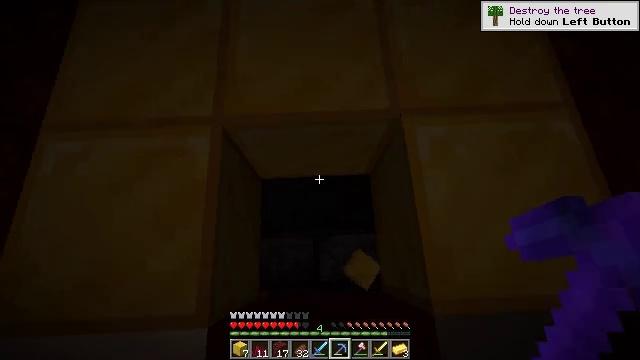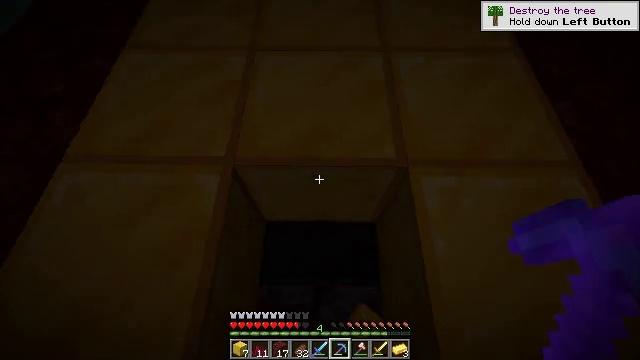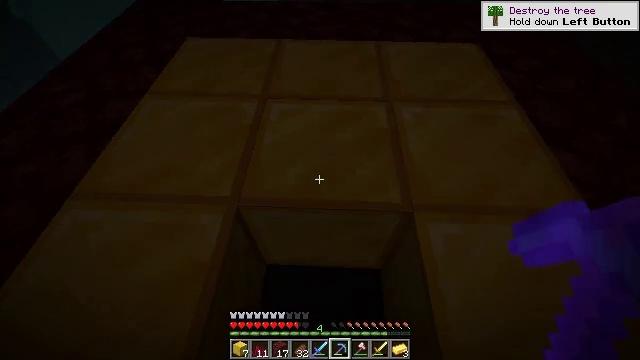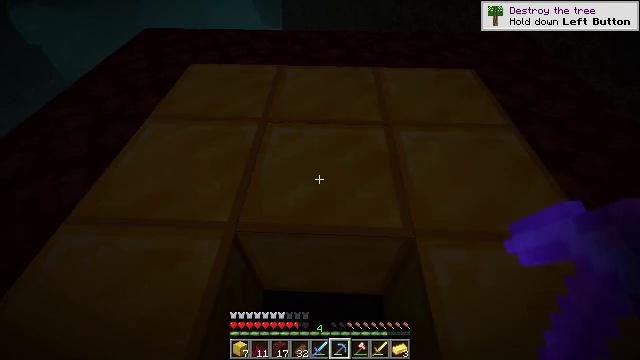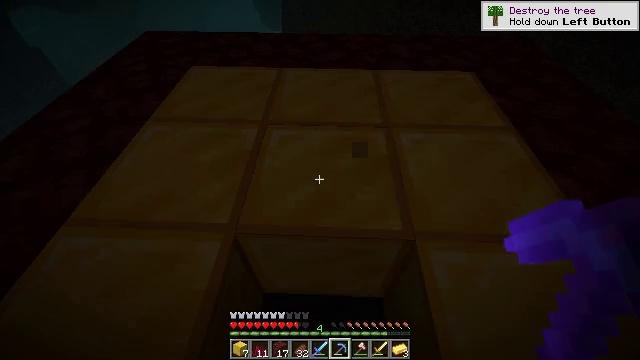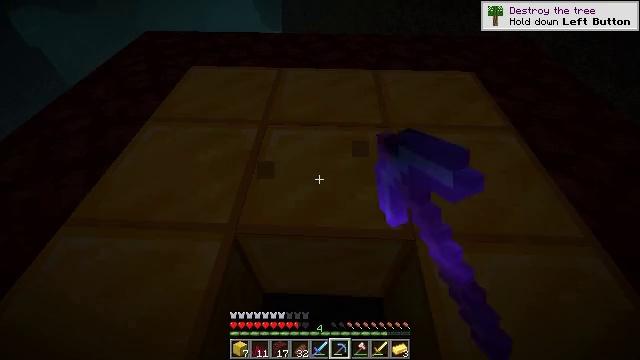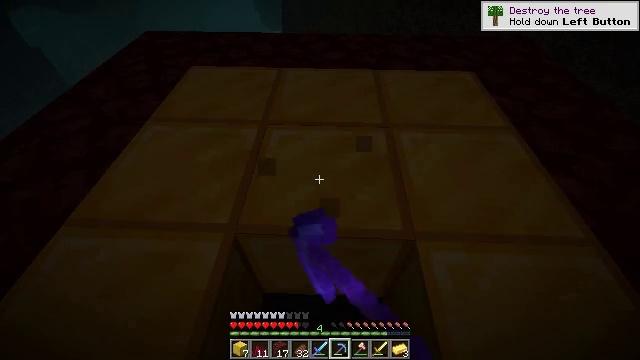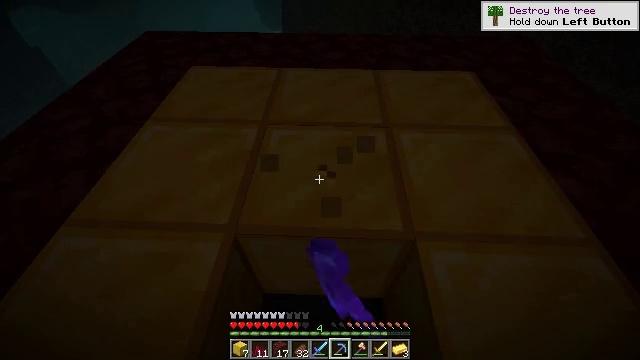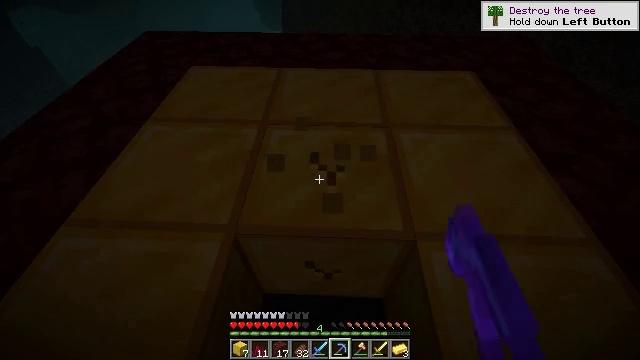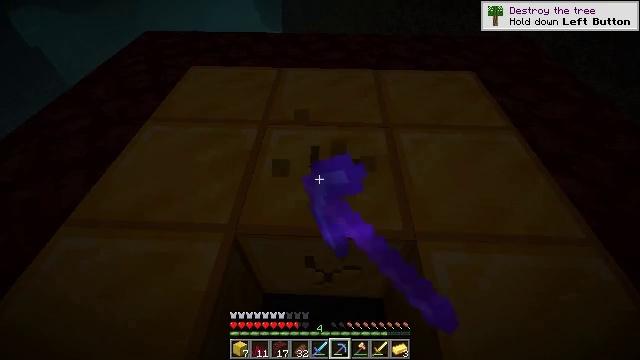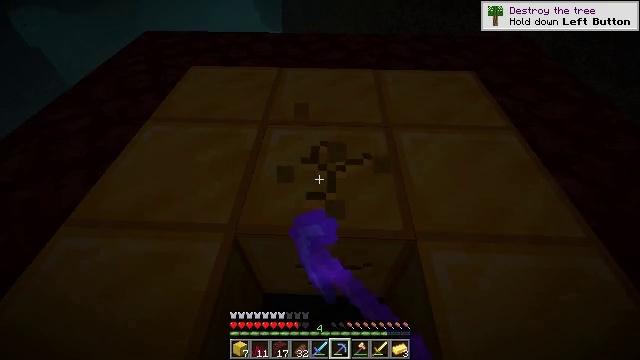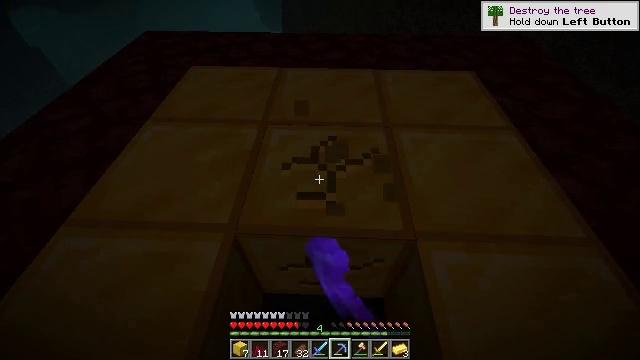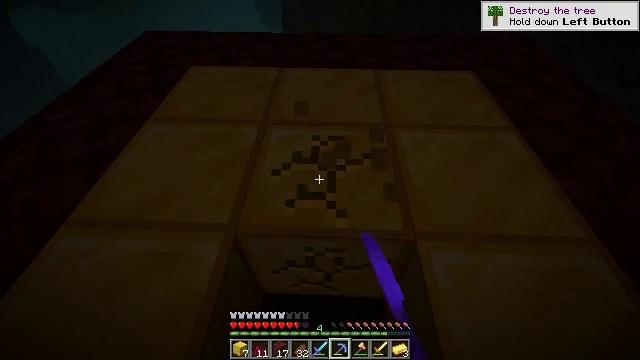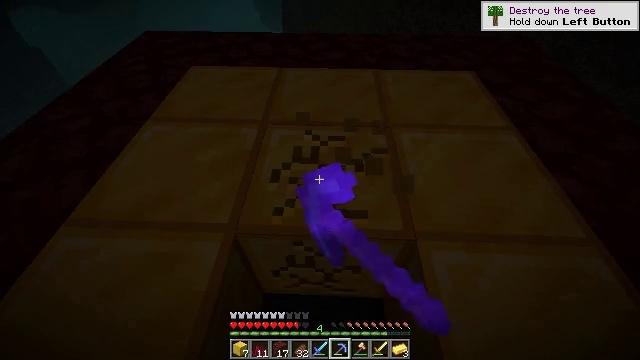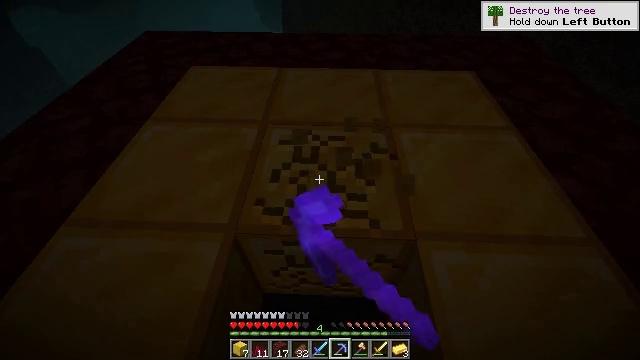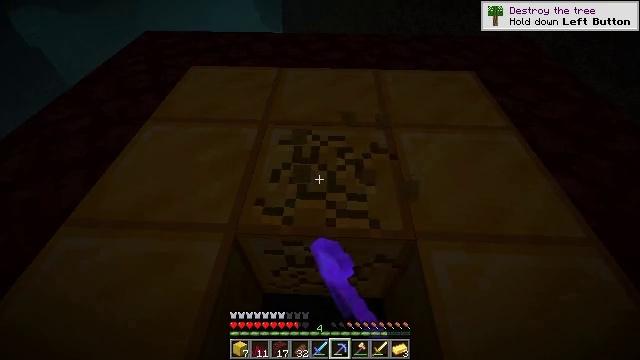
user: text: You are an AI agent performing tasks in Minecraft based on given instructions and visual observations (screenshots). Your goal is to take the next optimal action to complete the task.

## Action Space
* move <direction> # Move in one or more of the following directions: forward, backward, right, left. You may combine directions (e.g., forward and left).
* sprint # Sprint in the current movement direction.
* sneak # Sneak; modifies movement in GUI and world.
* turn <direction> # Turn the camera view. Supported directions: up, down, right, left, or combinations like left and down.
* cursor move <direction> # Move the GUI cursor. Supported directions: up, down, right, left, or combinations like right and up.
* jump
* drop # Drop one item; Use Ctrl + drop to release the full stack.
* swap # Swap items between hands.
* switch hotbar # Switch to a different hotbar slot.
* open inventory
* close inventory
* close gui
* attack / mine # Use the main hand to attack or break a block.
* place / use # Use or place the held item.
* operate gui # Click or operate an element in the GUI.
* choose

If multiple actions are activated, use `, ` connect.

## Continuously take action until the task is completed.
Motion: motion action
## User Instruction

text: Break the gold block to collect it.
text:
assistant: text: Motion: sneak, turn left and up
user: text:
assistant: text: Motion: move forward, sneak, turn left and up
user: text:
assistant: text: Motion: move forward, sneak, turn up
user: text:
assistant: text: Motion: sneak, attack / mine
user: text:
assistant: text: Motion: sneak, attack / mine
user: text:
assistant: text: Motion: sneak, attack / mine
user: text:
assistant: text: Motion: sneak, attack / mine
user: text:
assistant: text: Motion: sneak, attack / mine
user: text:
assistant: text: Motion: sneak, attack / mine
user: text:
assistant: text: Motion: sneak, attack / mine
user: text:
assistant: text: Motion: sneak, attack / mine
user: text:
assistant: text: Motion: sneak, attack / mine
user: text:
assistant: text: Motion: sneak, attack / mine
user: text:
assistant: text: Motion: sneak, attack / mine
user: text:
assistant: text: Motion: sneak, attack / mine
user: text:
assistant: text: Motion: sneak, attack / mine
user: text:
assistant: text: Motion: sneak, attack / mine
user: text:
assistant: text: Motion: sneak, attack / mine
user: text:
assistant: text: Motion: sneak, attack / mine
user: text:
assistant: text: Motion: sneak, attack / mine
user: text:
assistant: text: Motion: sneak
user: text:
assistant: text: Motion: sneak, turn right and down
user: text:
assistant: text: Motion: sneak, turn right and down
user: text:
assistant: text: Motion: sneak, turn right and down
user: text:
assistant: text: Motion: sneak, turn right and down
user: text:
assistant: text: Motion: sneak, turn down
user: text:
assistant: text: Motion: sneak, turn down
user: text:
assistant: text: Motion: sneak
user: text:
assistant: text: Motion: sneak
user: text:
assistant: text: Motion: sneak